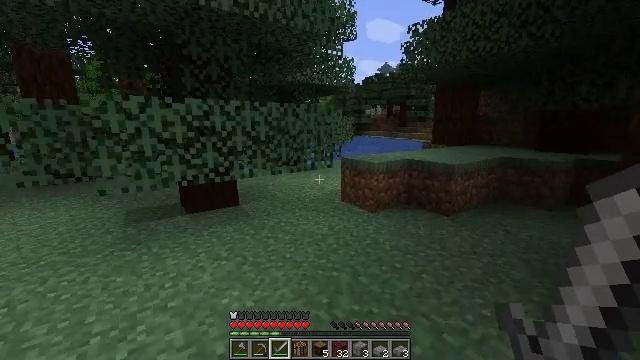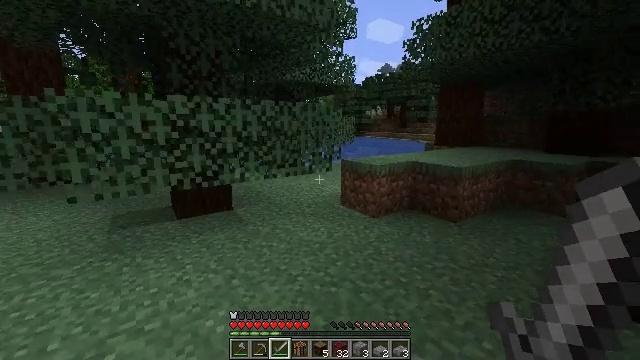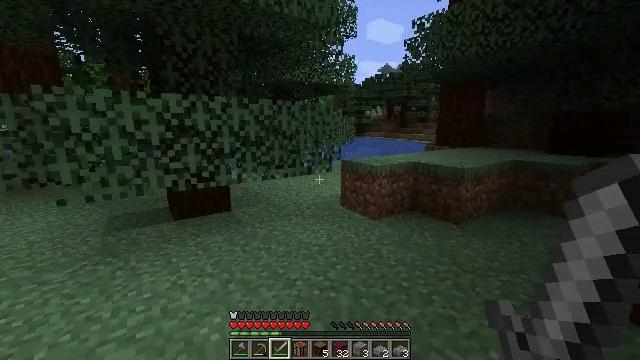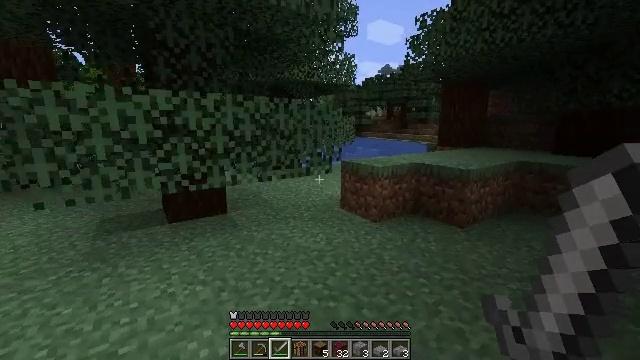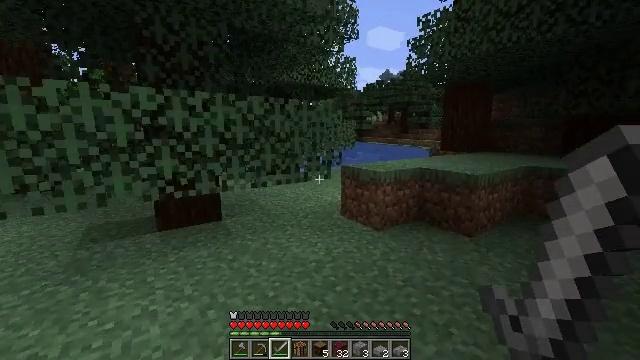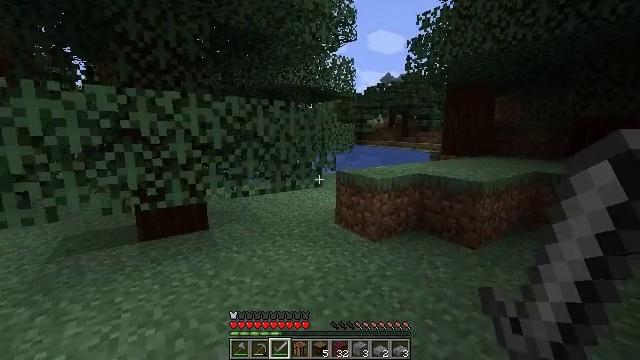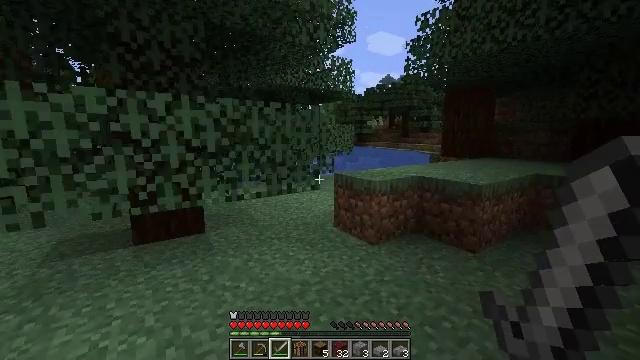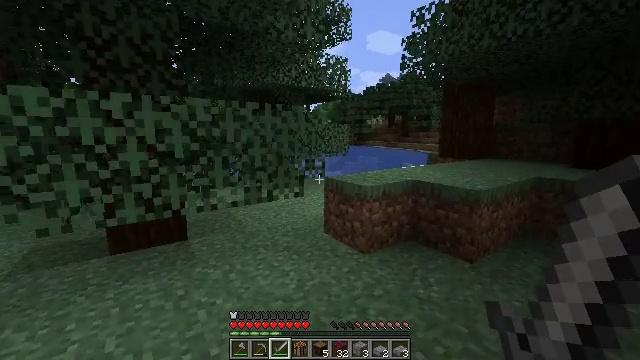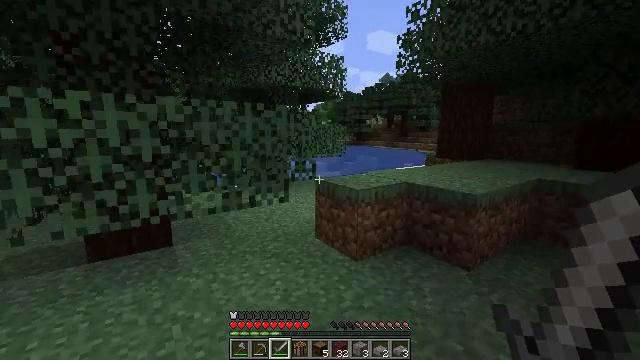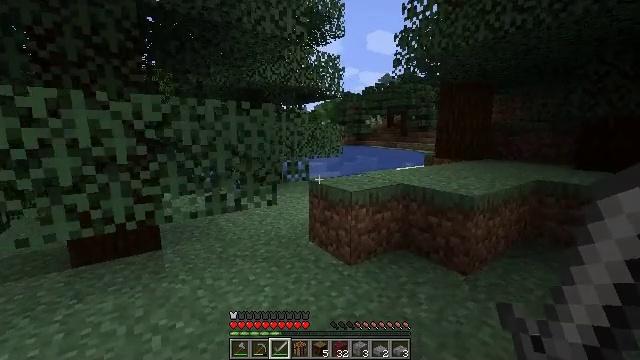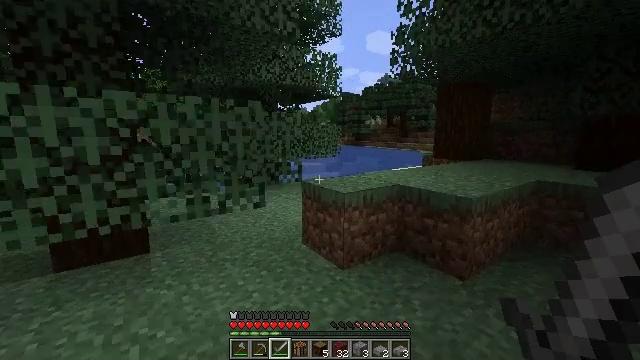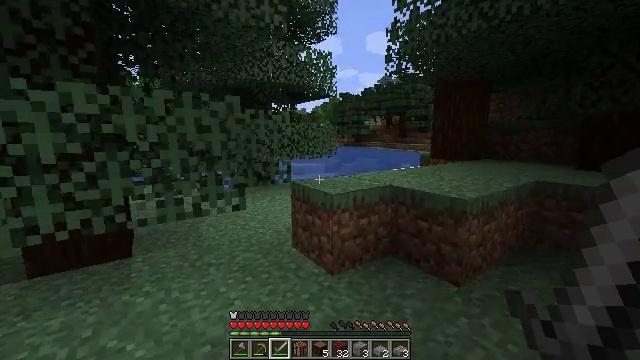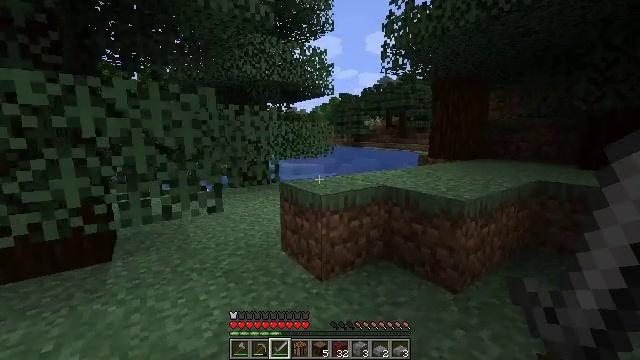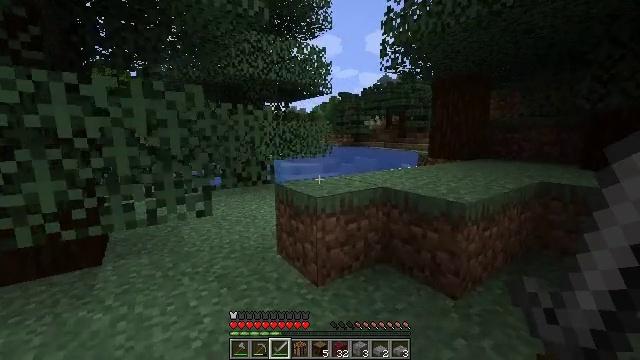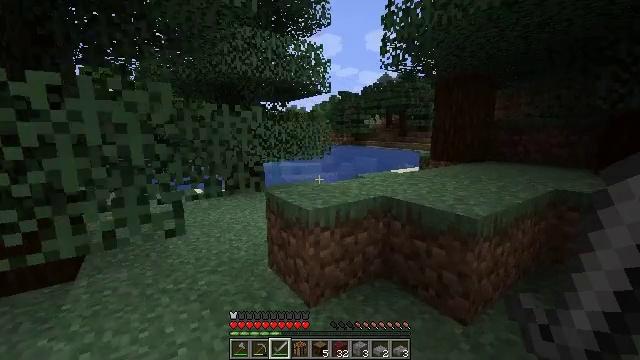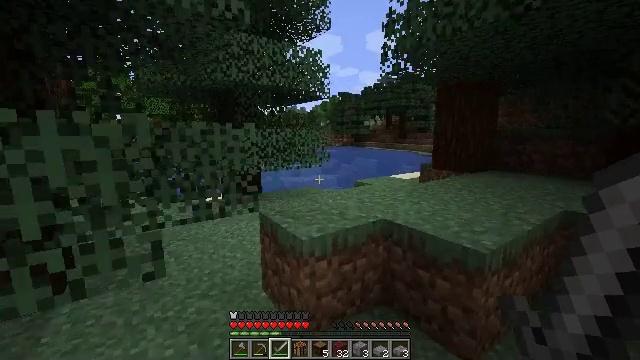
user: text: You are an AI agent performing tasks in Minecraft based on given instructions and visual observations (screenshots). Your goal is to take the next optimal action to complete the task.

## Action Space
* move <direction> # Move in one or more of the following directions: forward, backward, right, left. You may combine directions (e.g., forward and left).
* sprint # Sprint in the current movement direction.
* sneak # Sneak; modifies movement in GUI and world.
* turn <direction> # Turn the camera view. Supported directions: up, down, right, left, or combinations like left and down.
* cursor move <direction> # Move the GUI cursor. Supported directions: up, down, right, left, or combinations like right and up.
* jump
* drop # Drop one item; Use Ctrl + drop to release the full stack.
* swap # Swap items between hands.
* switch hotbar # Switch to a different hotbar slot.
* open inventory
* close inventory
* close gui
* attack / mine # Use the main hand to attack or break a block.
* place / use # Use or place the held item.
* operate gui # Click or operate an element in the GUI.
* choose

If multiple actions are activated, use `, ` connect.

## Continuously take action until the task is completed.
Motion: motion action
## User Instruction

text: Break oak leaves from the trees.
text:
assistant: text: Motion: move forward
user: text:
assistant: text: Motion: move forward
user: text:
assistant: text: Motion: move forward
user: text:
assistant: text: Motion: move forward and move right
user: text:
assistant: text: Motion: move forward and move right
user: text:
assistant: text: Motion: move forward and move right
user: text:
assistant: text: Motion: move forward and move right
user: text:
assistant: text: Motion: move forward and move right
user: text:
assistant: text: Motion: move forward and move right
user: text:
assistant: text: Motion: move forward and move right
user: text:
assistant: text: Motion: move forward and move right
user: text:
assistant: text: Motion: move forward
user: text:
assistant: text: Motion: move forward
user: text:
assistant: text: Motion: move forward
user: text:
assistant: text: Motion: move forward, jump
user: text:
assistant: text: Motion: move forward, jump
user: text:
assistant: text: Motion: move forward, jump
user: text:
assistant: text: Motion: move forward, jump
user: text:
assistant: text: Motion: move forward, jump
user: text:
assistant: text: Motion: move forward
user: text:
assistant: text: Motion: move forward and move right
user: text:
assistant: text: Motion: move forward and move right
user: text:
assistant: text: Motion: move forward and move right
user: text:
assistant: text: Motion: move forward and move right
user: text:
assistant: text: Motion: move forward
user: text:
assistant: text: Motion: move forward
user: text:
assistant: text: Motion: move forward, jump
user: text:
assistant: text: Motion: move forward, turn up, jump
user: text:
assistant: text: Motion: move forward, jump
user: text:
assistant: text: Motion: move forward